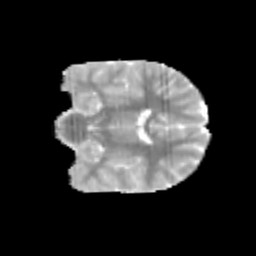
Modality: MD
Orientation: coronal
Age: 9
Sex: male
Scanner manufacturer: siemens
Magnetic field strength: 3 T
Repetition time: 3.8 s
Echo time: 0.07 s